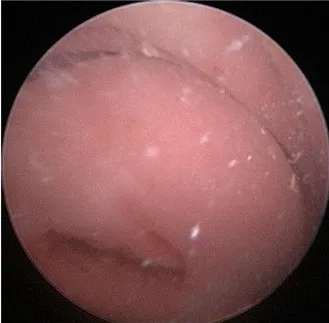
Images obtained via hysteroscopy. A) Single and normal cervix on the right.
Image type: endoscopy (airway_endoscopy)